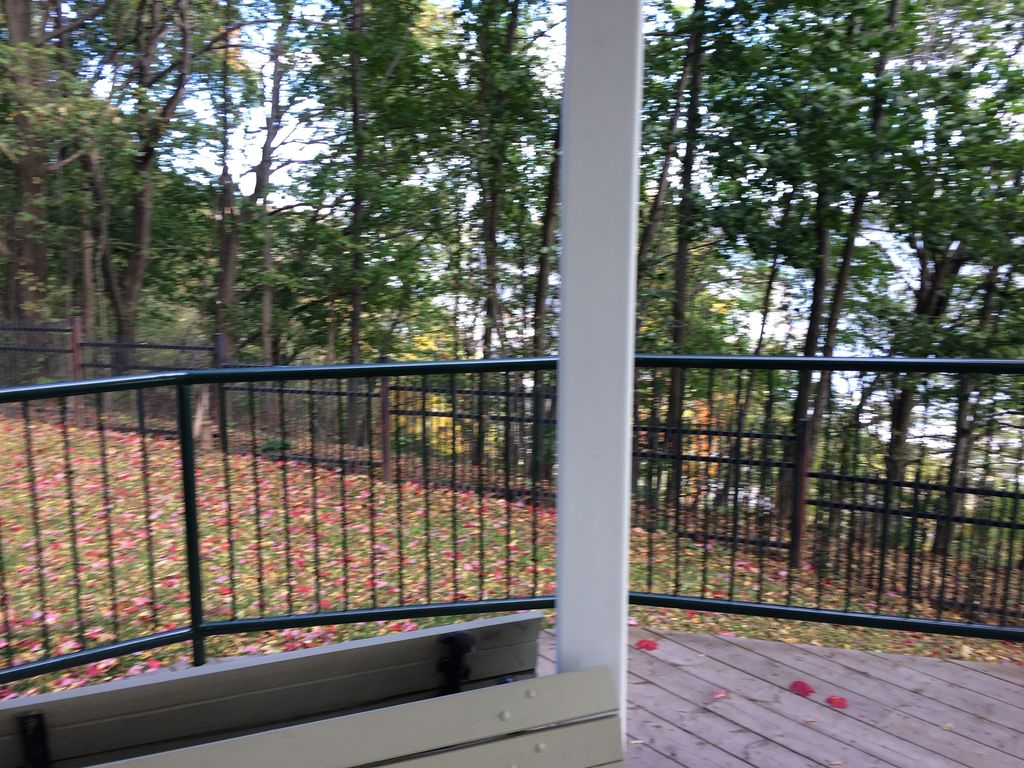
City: quebec_city